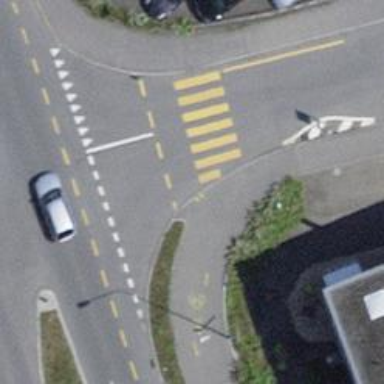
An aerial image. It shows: Kerb barrier.